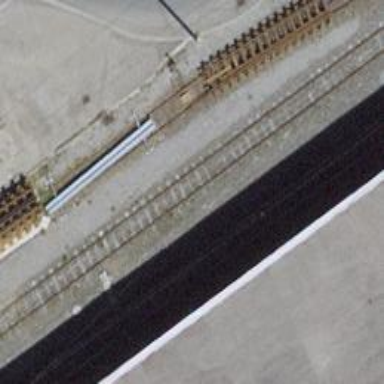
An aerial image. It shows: Narrow-gauge railway track with 1 electrified contact line.